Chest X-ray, AP view. Patient: 19 years old, sex F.
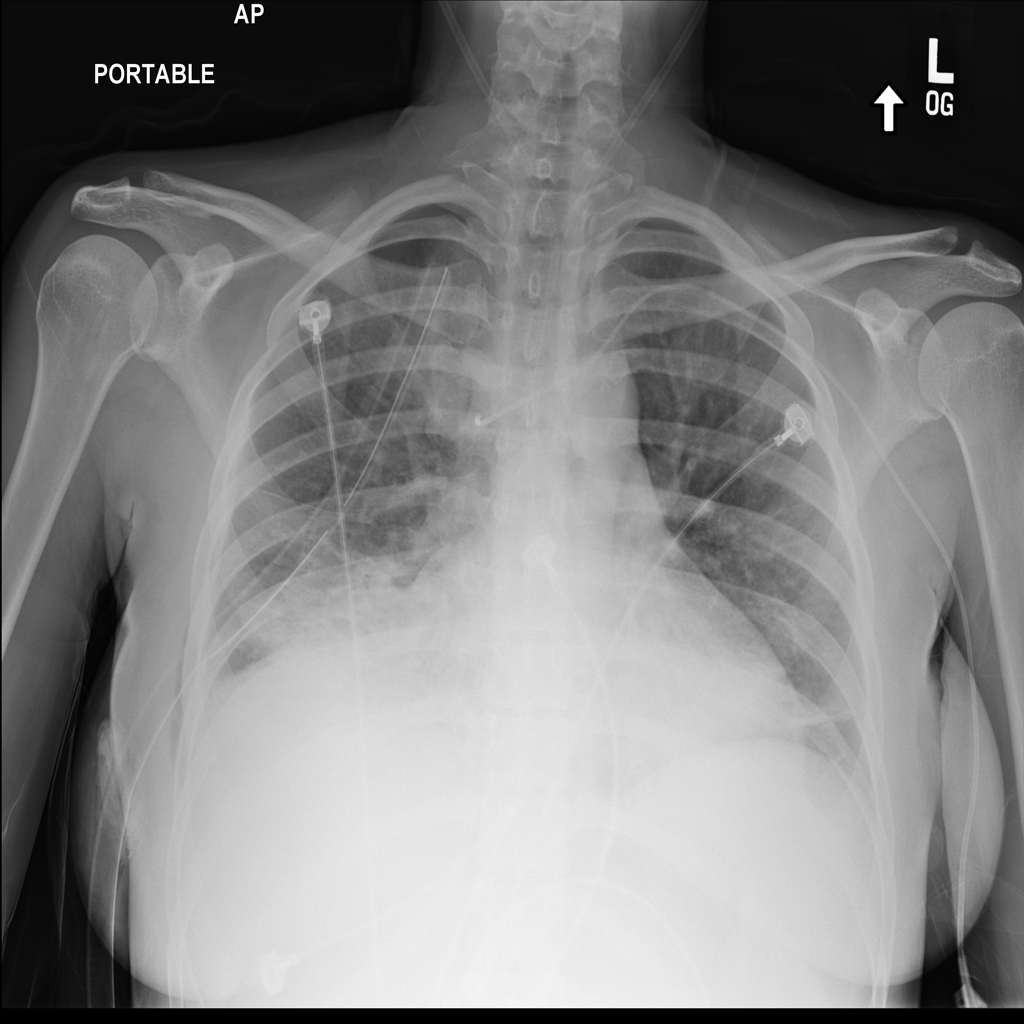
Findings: Atelectasis, Infiltration, Pneumothorax